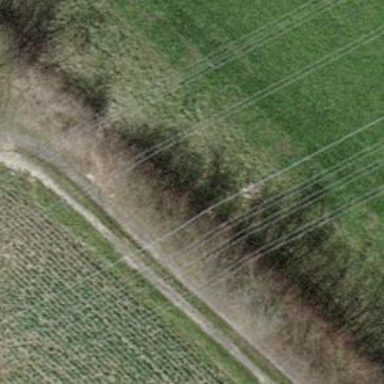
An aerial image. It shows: Hedge barrier.